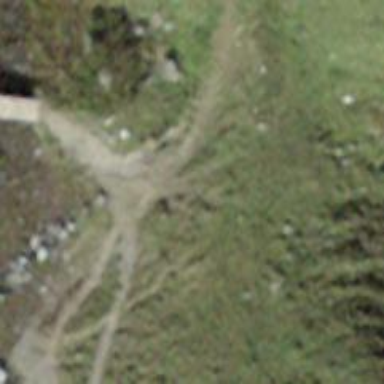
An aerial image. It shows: Path.